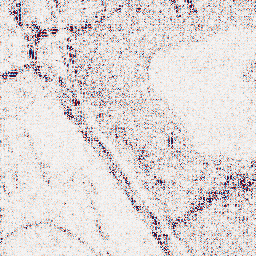
Category: wavelet
Decomposition family: wavelet_dwt
Decomposition parameters: wavelet: db8
level: 1
Upsampling method: bilinear
Upsampling parameters: scale: 2
Upsampling scale: 2